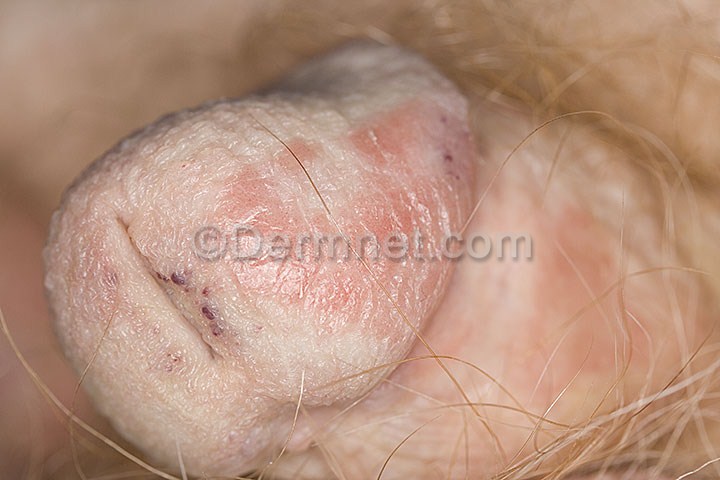
Disease: Psoriasis pictures Lichen Planus and related diseases